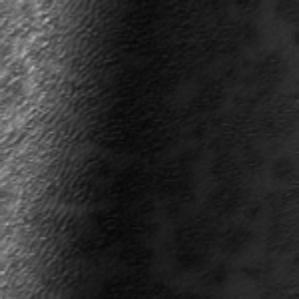
Label: frost